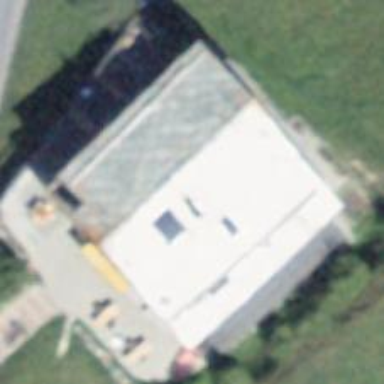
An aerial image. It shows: Restaurant.